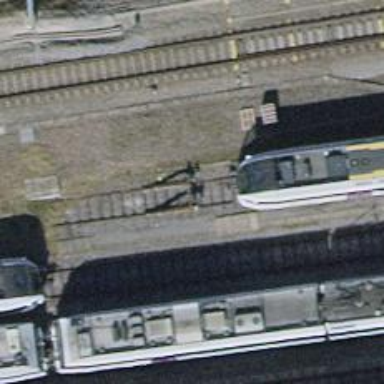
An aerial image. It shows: Railway yard with single rail track. The electrified track has contact line for power supply.